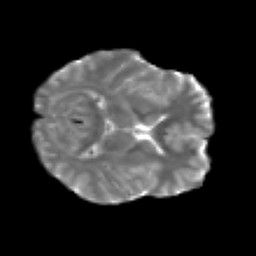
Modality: T2w
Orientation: axial
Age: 21
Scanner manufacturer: siemens
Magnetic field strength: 3 T
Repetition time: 2.2 s
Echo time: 0.084 s